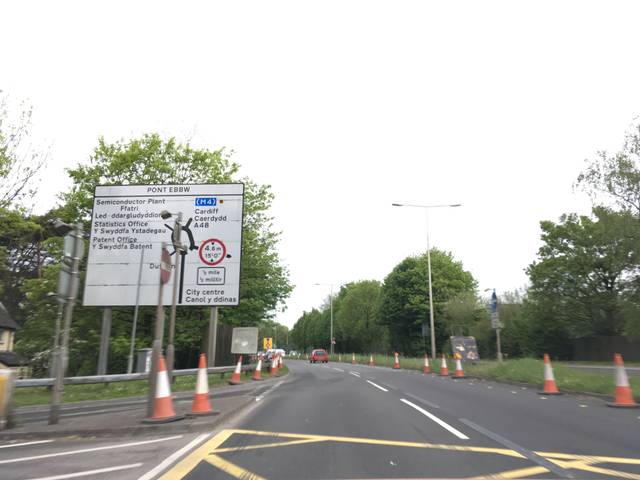
Region: United Kingdom
Coordinates: 51.567, -3.018